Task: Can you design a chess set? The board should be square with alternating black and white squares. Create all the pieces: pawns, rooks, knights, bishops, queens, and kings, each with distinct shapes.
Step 725:
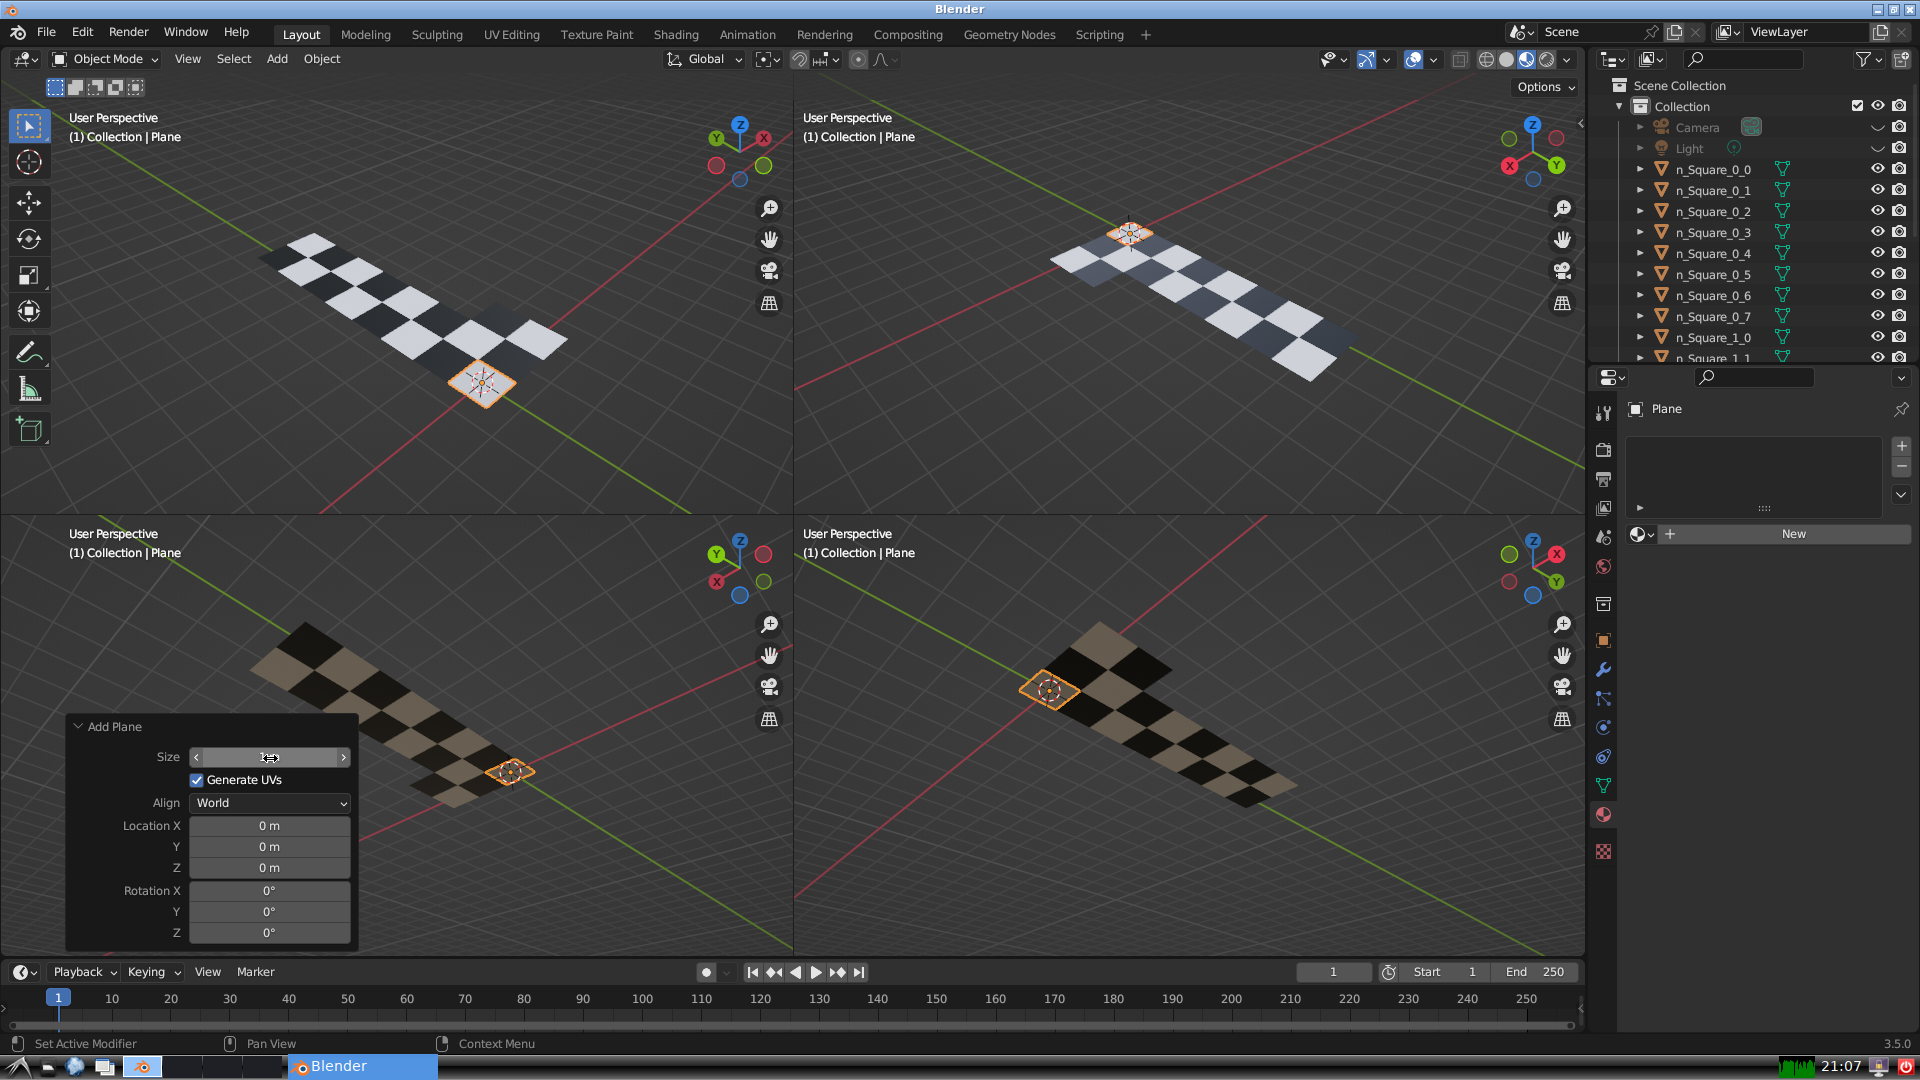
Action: click: no